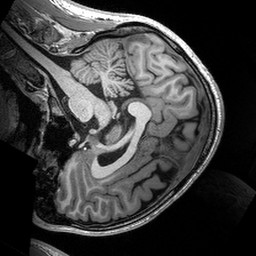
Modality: T1w
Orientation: sagittal
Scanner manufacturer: siemens
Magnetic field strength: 3 T
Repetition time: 2.53 s
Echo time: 0.00288 s